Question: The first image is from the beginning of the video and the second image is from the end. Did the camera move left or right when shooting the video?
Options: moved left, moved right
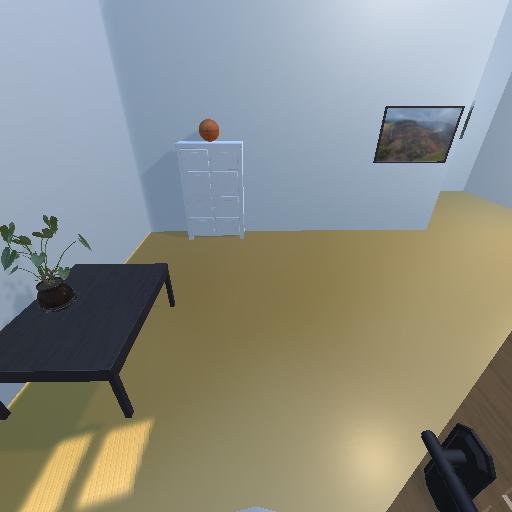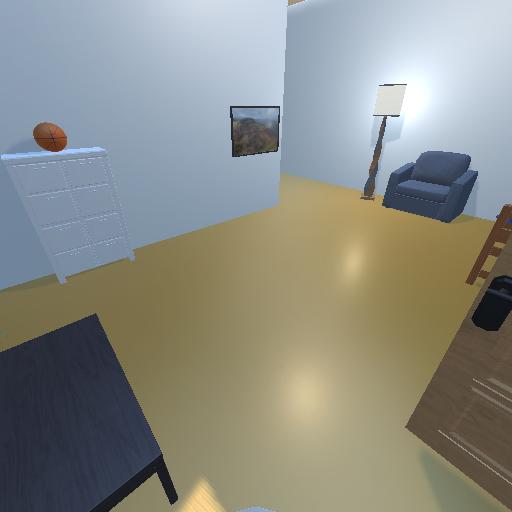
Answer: moved left